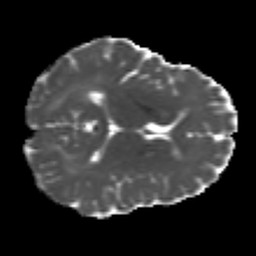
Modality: MD
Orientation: axial
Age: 25
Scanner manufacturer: siemens
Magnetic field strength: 3 T
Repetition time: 4.52 s
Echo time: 0.084 s